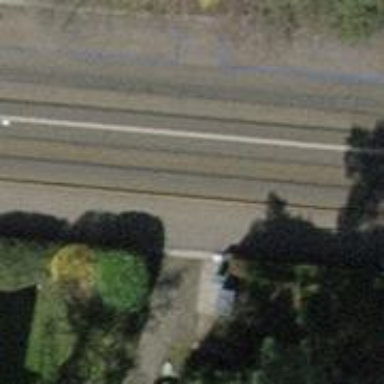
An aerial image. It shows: Asphalt sidewalk along the footway.